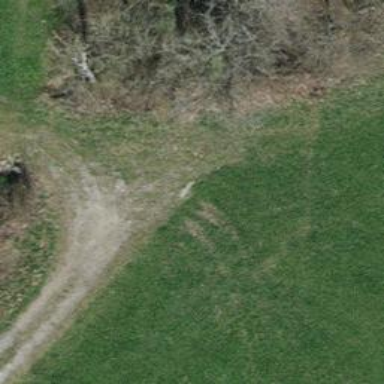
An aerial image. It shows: Turning circle on the road.